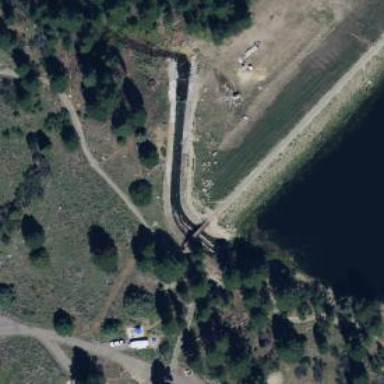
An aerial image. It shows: Dam along waterway.